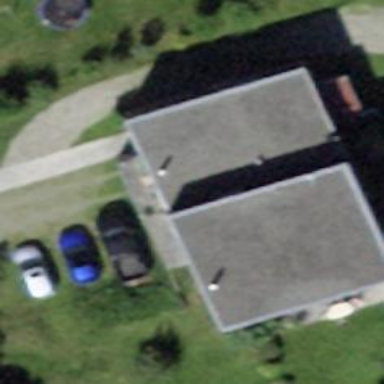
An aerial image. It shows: Flat-roofed house.